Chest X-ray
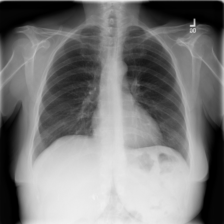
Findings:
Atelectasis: negative
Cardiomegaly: negative
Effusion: negative
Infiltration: negative
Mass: negative
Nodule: negative
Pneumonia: negative
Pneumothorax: negative
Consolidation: negative
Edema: negative
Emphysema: negative
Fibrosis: negative
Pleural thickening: negative
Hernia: negative